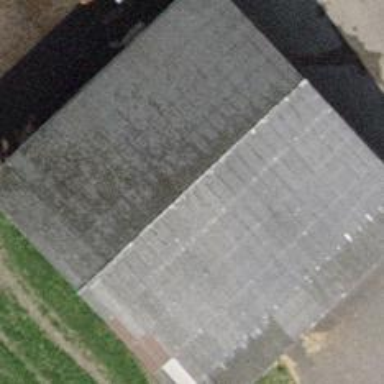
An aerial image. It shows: View of roof of building.